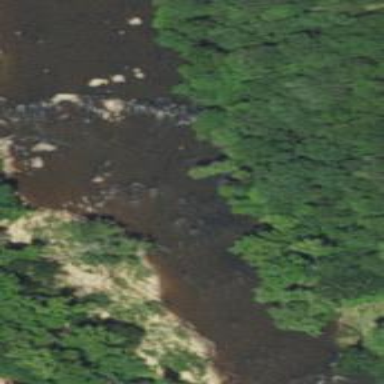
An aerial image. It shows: Rapids in the waterway with whitewater.